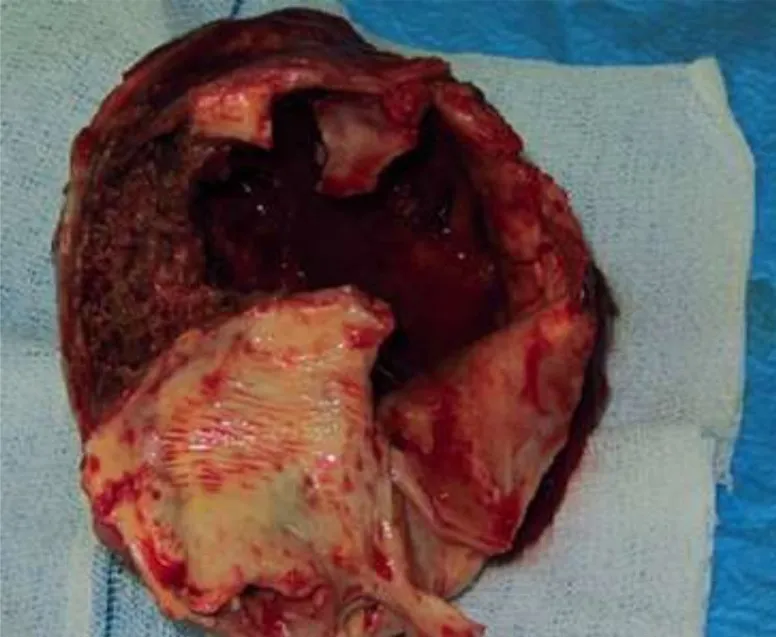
Resected cyst with thick and inflamed wall.
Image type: medical_photograph (other_medical_photograph)